Question: This code below grabs 3 inputs from the console and then parses the numbers, after it then gets sent to 'getRealRoots' method. which finds whether it has 2, 1 or no roots. The out parameters in the getrealroots are showing the following error:
> The out parameter 'r1' must be assigned to before control leaves the
current methodThe out parameter 'r2' must be assigned to before control leaves the current method
'''
using System;
namespace Quadratic
{
public class Program
{
static public void Main(string[] args)
{
Console.WriteLine("Enter three numbers, (A,B,C)");
Double? a = GetDouble();
Double? b = GetDouble();
Double? c = GetDouble();
getRealRoots(a, b, c,out r1,out r2);
//throw new NotImplementedException("implement main");
}
static public int getRealRoots(double A, double B, double C, out double? r1, out double? r2)
{
double discriminant = B * B - 4 * A * C;
if (discriminant > 0)
{
r1 = (-B + Math.Sqrt(discriminant)) / (2 * A);
r2 = (-B - Math.Sqrt(discriminant)) / (2 * A);
Console.WriteLine("The equation " + GetQuadraticString(A, B, C) + " has two real roots:" + r1 + " " + r2);
}
else if (discriminant == 0)
{
r1 = -B / (2 * A);
Console.WriteLine("The equation " + GetQuadraticString(A, B, C) + " has one real root:" + r1);
}
else
{
Console.WriteLine("The equation " + GetQuadraticString(A, B, C) + " has no real roots:");
}
}
//throw new NotImplementedException("write a method that uses out variables to return the real discriminants of a quadratic");
}
}
'''

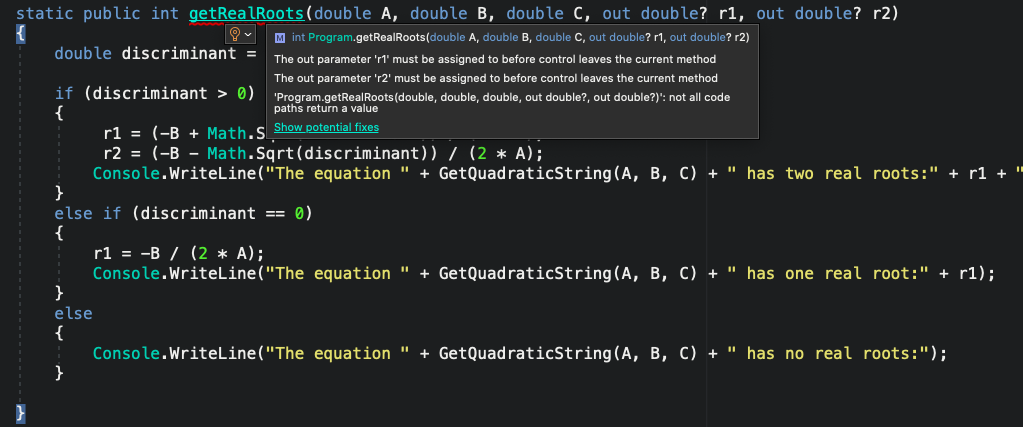
Answer: First, you have the return type int, but do not return an int.
Second, the error message says that you have to assign your out parameters some value no matter what path of execution your method takes. You could solve this by assigning them some "default" values at the beginning of the method. Maybe like this?:
'''
r1 = default (double);
r2 = null;
'''
Hope I could help